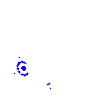
Particle: kaon